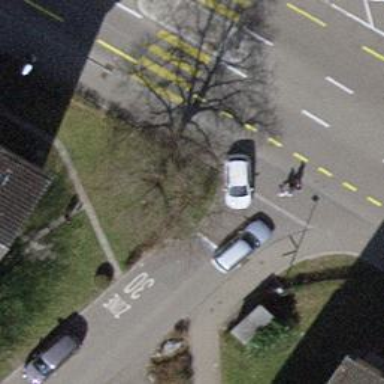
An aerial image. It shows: Road crossing with traffic signals.